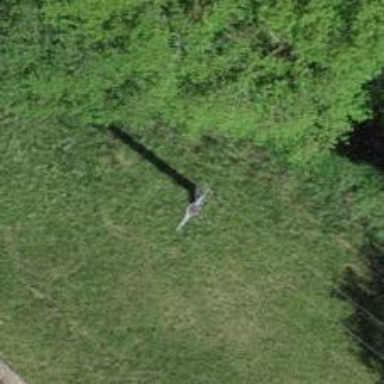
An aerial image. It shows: Concrete power pole.